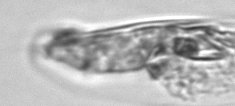
Label: Tintinnina